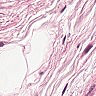
Metastatic tissue present: no